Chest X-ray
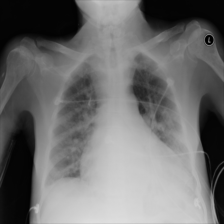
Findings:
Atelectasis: positive
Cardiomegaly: positive
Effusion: positive
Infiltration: positive
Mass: negative
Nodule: negative
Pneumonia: negative
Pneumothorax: negative
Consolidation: negative
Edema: negative
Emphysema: negative
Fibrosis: negative
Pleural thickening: negative
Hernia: negative